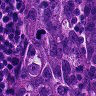
Metastatic tissue present: yes